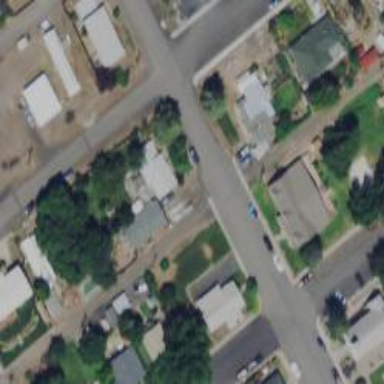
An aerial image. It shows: Alley classified as service road.